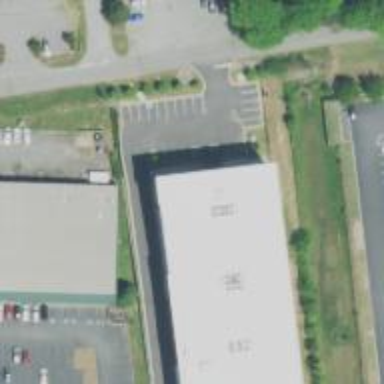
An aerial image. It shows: Storage rental shop located in building.